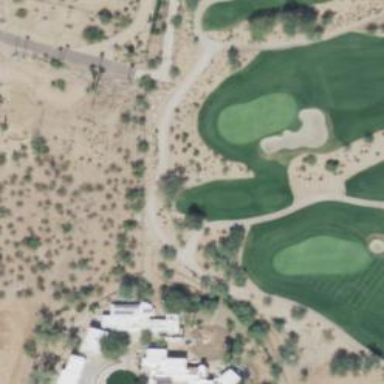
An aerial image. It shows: Path for both roads and golfers.